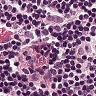
Metastatic tissue present: no